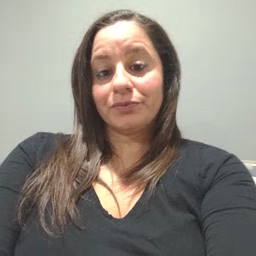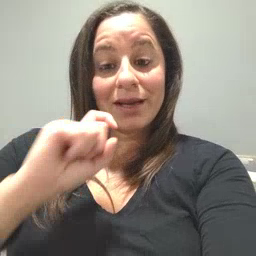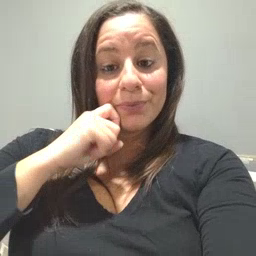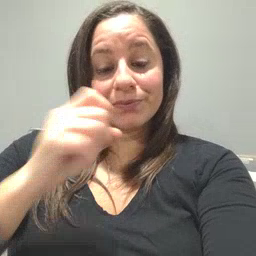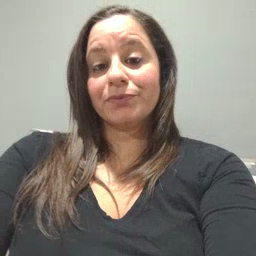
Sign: apple